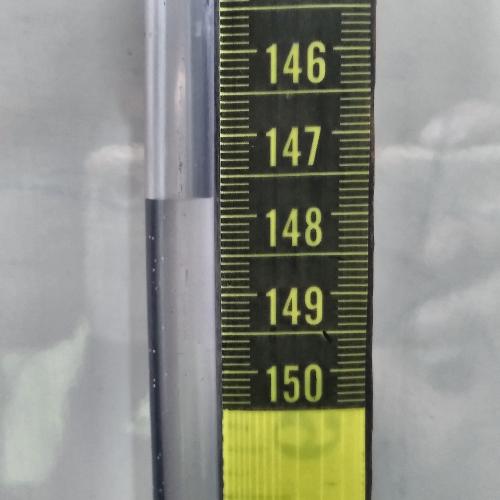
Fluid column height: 147.8 cm